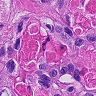
Metastatic tissue present: yes